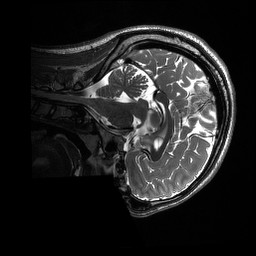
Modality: T2w
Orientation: sagittal
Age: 18
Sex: male